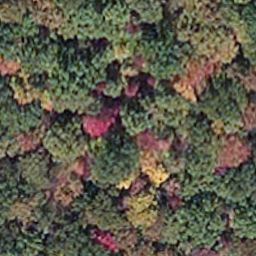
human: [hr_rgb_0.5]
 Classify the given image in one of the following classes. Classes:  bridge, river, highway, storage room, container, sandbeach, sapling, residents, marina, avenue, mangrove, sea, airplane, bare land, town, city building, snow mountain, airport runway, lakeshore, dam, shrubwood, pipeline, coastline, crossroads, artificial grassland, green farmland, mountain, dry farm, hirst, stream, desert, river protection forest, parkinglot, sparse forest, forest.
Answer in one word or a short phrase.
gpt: mangrove